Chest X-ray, PA view. Patient: 63 years old, sex M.
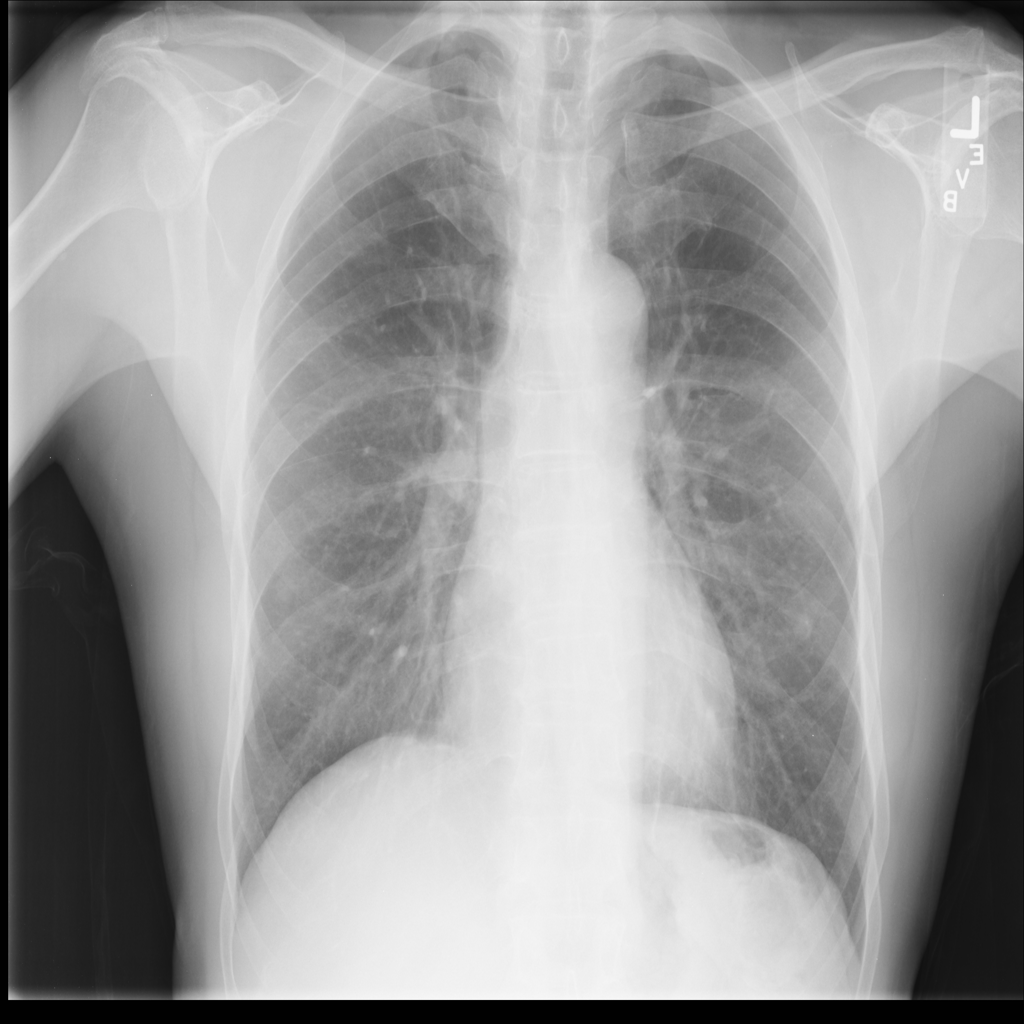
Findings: No Finding